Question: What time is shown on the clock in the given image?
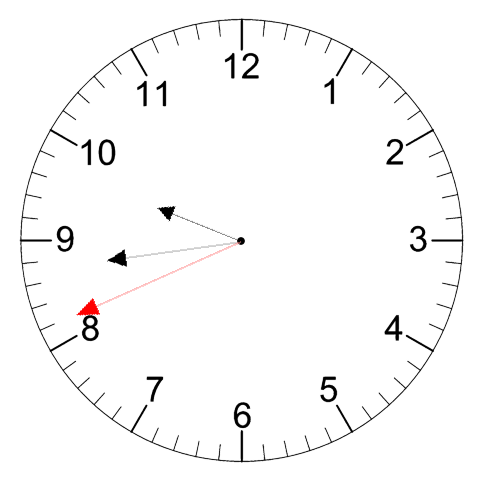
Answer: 09:43:41